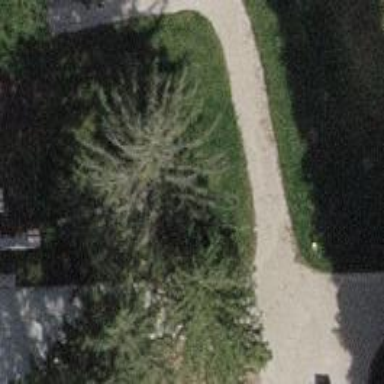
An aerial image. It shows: Needle-leaved tree in nature.